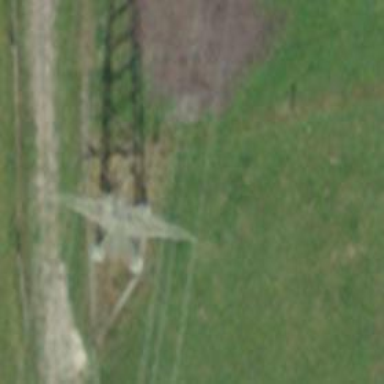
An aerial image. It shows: Power tower.